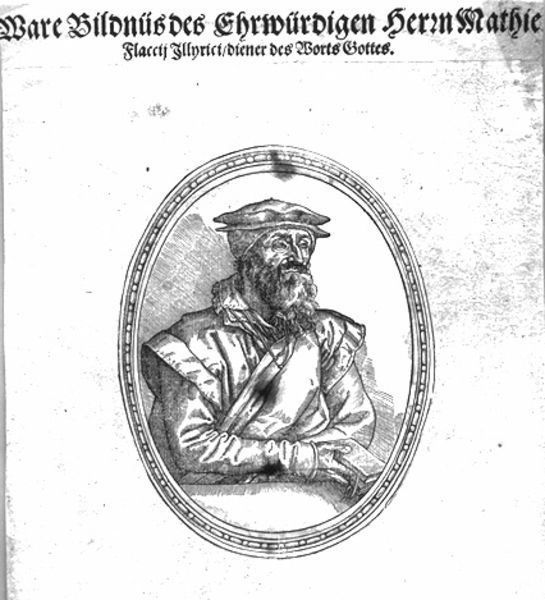
Titel: Bildnis des Matthias Flacius Illyricus
Künstler: Tobias Stimmer
Institution: (Seriendruck)
Schlagwörter: gott, hand, mann, schatten, umhang, weiß, sitzen, grau, hut, nase, profil, schwarz, stirn, tisch, zeichnung, blick, haube, alt, bart, jacke, kappe, mütze, arm, arme, augen, bibel, falten, mensch, rahmen, vollbart, ärmel, bild, bildnis, herr, portrait, porträt, auge, geistlicher, mantel, reich, adel, brustbild, schultern, kreis, oval, rund, schrift, grafik, graphik, rand, dichter, inschrift, poet, streng, deutsch, nachdenken, still, philosoph, buch, medaillon, religion, druck, schraffur, radierung, stich, titel, hakennase, text, buchstaben, autor, bleistift, scherpe, fleck, flecken, halbprofil, portät, gelehrter, kupferstich, sinnend, werk, seriendruck, krgen, ehrwürdig, bruck, druckwerk, ehrwürdigen, math, herrn, ibel, mathie